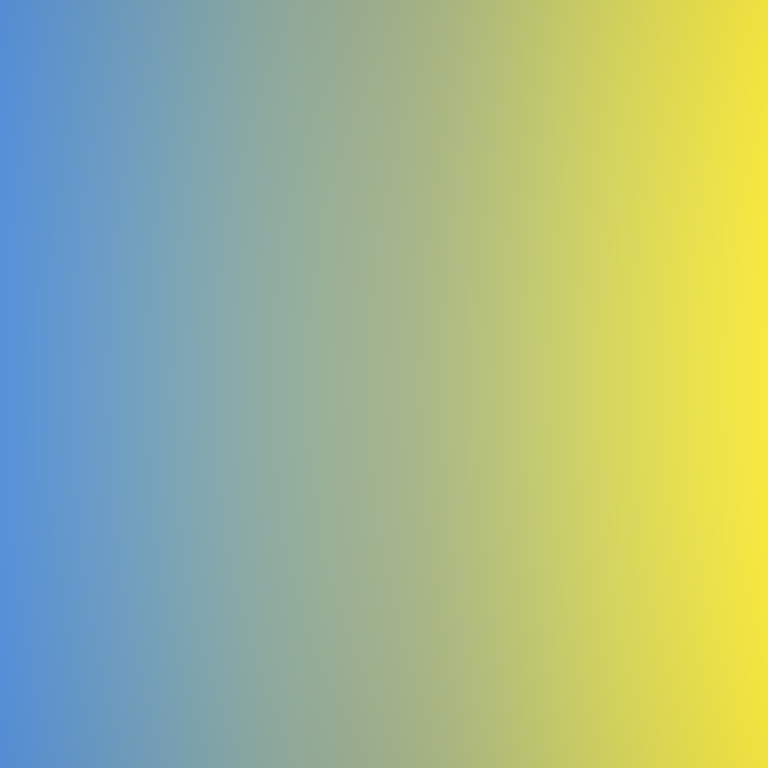
Abstract light effect, smooth gradient from blue to yellow, calm atmosphere, soft blend, no room, no furniture, no objects.